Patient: sex F, age 54
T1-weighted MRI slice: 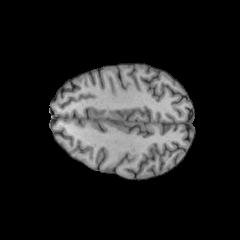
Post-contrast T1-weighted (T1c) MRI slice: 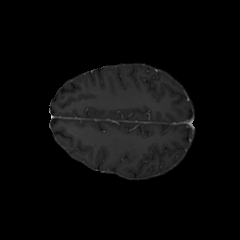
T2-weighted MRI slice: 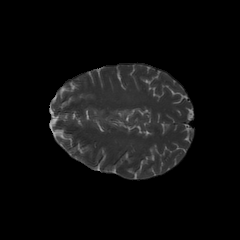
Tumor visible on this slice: no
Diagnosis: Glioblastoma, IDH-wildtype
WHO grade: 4